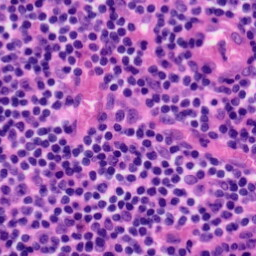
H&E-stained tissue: Tonsil